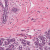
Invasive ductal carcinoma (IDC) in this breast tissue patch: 0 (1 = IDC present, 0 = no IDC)